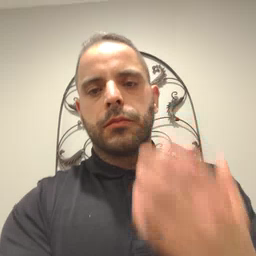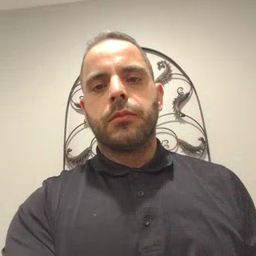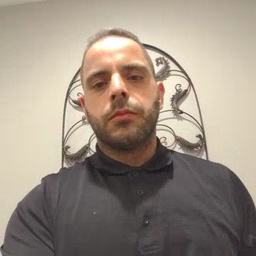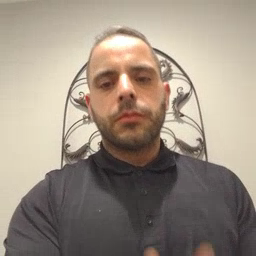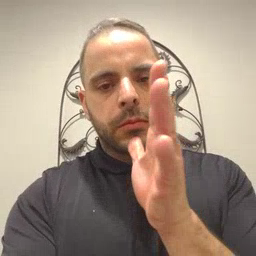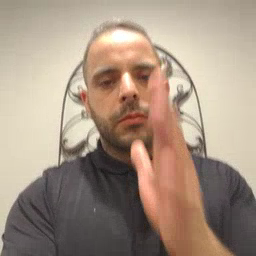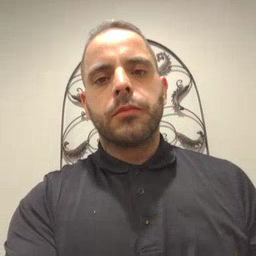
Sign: mom